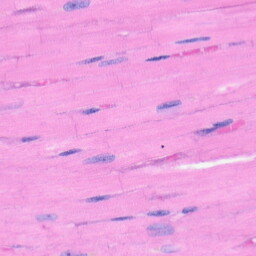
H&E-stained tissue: Heart